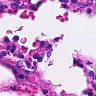
Metastatic tissue present: no